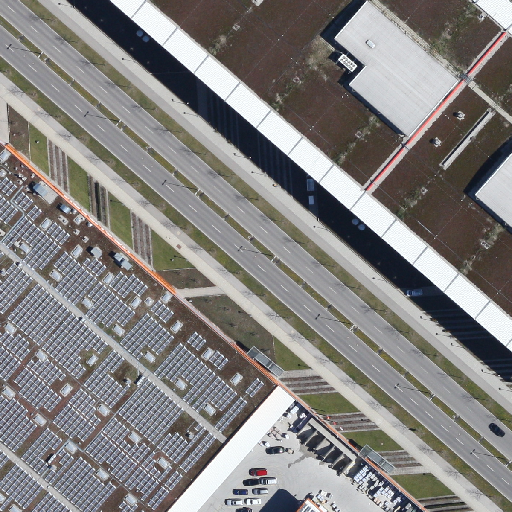
Referring expression: vehicle